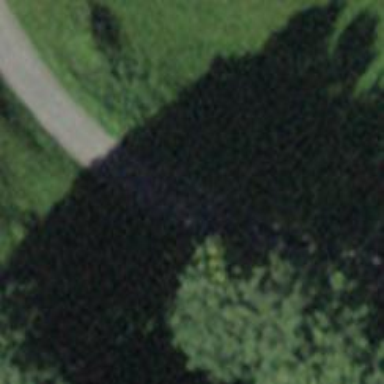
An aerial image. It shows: Designated golf cart path along service road with grade 1 tracktype.